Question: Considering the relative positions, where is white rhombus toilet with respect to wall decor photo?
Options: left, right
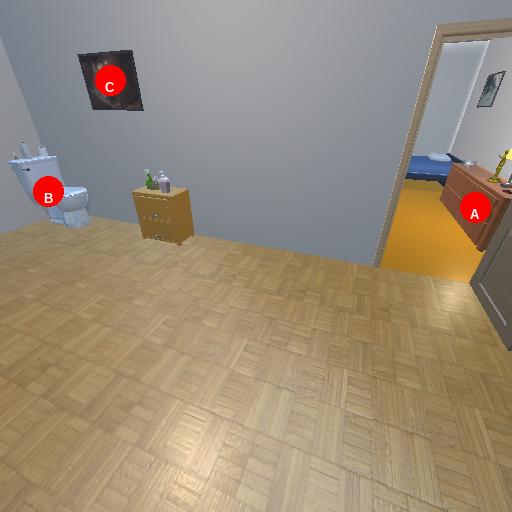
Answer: left